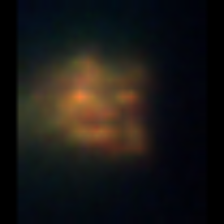
Taxon: Unknown_detritus
Group: Unknown